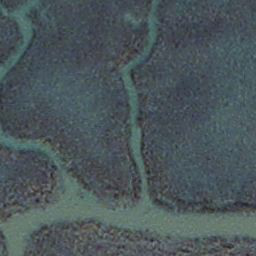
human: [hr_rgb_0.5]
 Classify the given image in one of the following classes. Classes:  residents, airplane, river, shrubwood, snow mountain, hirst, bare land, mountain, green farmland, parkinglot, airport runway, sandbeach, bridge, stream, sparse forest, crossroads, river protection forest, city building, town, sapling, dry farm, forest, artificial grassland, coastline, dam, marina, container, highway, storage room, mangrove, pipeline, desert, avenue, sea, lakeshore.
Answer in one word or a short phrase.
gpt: stream